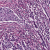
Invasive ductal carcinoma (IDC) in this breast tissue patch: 1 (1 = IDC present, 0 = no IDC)